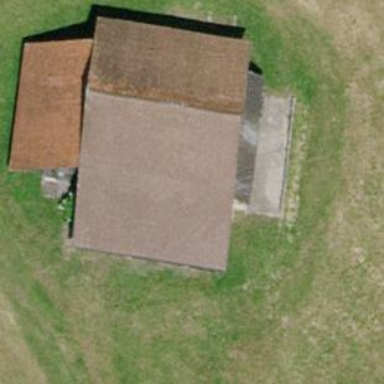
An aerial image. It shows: Shed.